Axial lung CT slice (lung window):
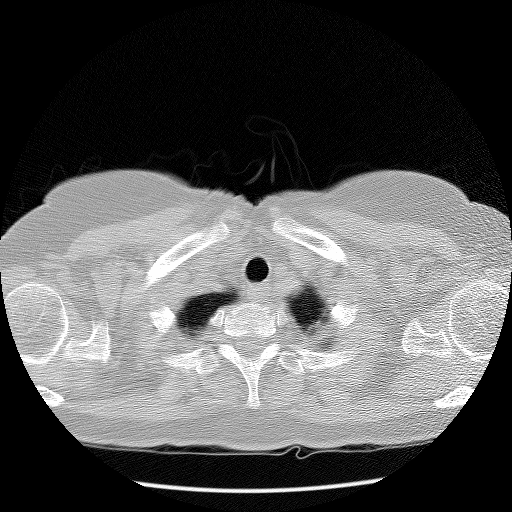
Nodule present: no